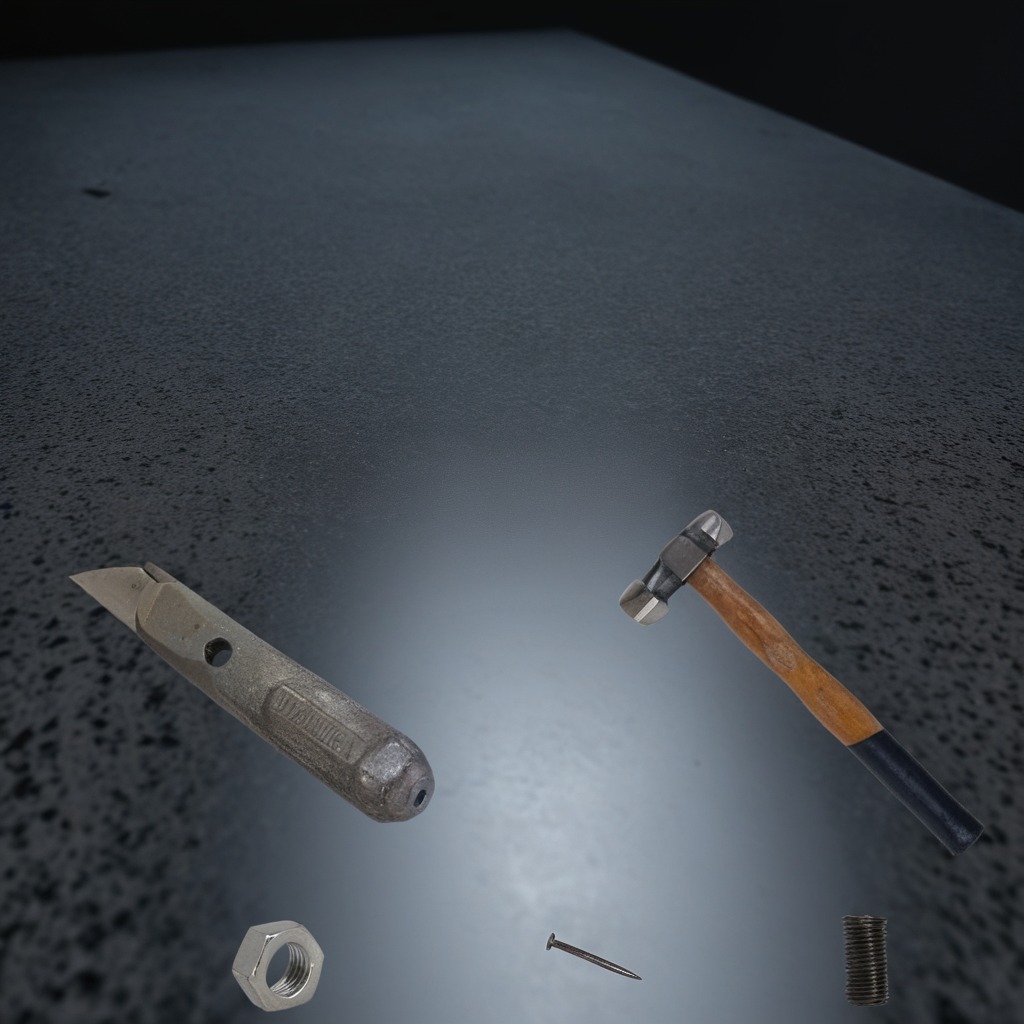
A utility knife, a hammer, an iron nail, a coiled metal spring, and a metal nut are lying on a clean granite table inside a workshop at night dim ambient light soft shadows worn but